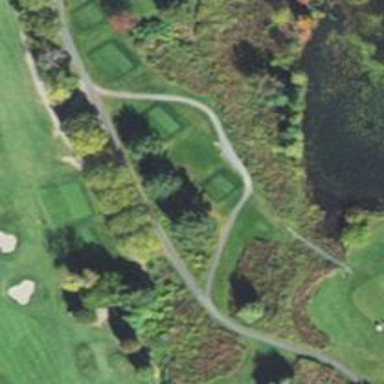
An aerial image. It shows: Path for both road and golf.